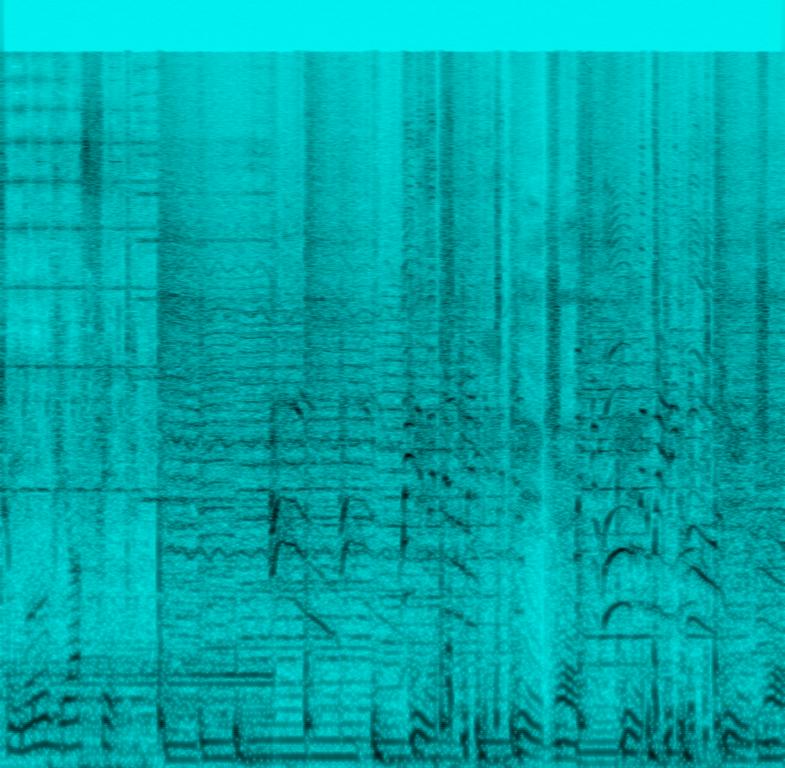
A male singer sings this rapping vocals with a backup singer. The song is medium tempo with a groovy drum rhythm, disc scratching sounds, strong bass line and string accompaniment. The song is groovy and has a dance rhythm. The song audio quality is poor.